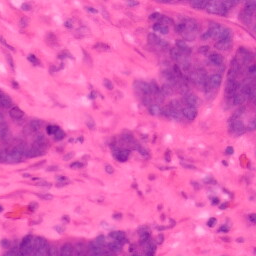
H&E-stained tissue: Colon